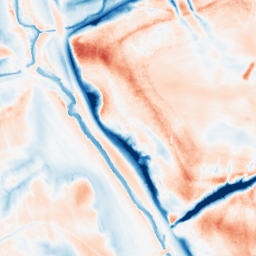
Category: classical
Decomposition family: gaussian_anisotropic
Decomposition parameters: sigma_x: 10
sigma_y: 10
Upsampling method: sinc_hamming
Upsampling parameters: scale: 2
kernel_size: 8
Upsampling scale: 2